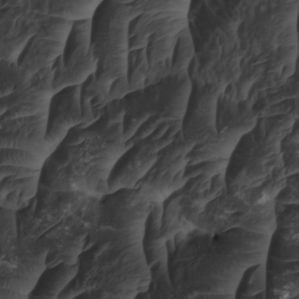
Label: non_frost